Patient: sex F, age 63
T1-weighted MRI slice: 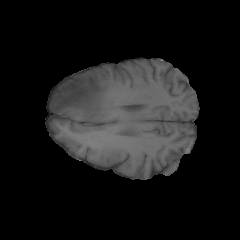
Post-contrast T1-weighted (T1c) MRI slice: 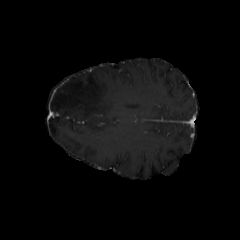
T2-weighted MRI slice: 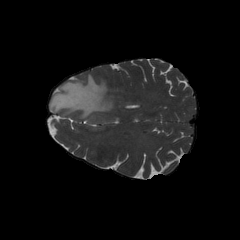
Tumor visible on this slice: yes
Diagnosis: Glioblastoma, IDH-wildtype
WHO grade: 4